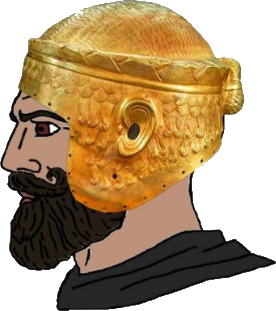
Label: 4_Yes_Chad